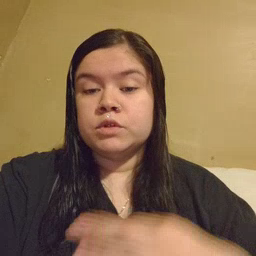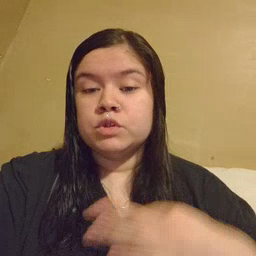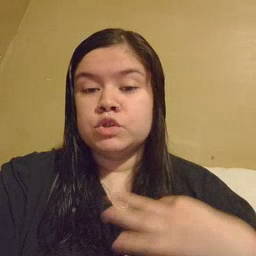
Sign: finger